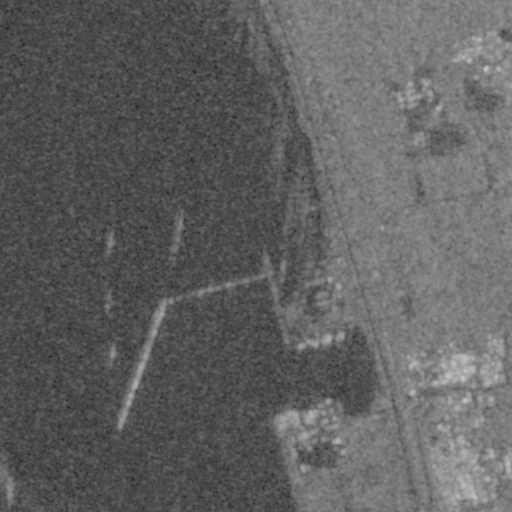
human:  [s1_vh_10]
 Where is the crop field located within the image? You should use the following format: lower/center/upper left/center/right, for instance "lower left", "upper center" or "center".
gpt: The crop field is located in the upper right of the image.
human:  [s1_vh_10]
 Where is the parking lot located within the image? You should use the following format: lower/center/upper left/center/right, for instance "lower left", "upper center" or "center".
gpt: The parking lot is located in the center right of the image.
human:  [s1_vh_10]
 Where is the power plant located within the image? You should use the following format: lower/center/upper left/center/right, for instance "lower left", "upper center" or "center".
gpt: The power plant is located in the lower right of the image.
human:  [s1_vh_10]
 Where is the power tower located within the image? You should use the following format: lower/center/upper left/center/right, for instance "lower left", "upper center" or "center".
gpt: The power tower is located in the lower right of the image.
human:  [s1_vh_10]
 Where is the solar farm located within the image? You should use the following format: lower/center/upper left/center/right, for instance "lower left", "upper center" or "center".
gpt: The solar farm is located in the upper right of the image.
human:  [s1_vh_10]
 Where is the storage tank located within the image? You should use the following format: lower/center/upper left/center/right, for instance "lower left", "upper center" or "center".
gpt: The storage tank is located in the lower right of the image.
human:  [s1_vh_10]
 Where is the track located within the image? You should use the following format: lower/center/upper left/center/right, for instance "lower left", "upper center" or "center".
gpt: The track is located in the upper right of the image.
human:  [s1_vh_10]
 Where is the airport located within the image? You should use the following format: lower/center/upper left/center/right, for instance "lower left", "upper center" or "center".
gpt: There is no airport in the image.

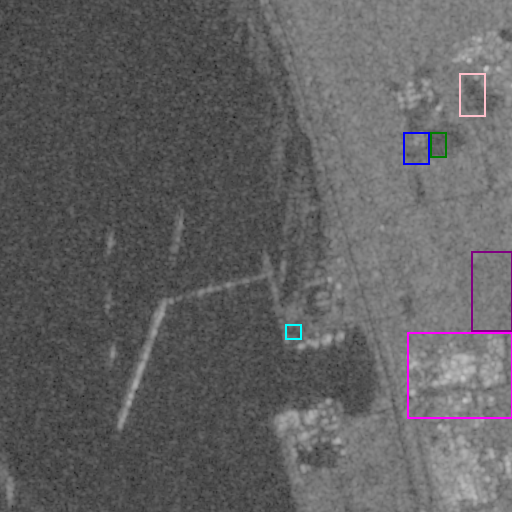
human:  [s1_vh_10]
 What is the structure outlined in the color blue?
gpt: The structure outlined in blue is a crop field.
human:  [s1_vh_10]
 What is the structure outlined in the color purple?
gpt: The structure outlined in purple is a park.
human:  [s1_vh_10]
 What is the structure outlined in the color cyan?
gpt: The structure outlined in cyan is a parking lot.
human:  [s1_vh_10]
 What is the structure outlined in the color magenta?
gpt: The structure outlined in magenta is a power plant.
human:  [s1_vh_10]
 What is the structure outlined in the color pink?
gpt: The structure outlined in pink is a solar farm.
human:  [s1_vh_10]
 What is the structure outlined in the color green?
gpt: The structure outlined in green is a track.
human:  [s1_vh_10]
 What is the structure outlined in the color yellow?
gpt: There is no yellow outline.